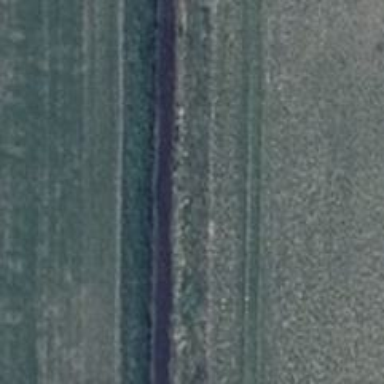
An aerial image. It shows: Track with grade 4 tracktype.